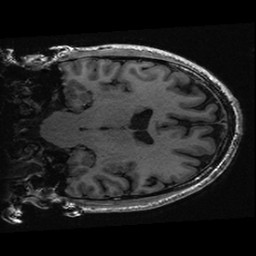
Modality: T1w
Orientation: coronal
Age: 28
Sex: male